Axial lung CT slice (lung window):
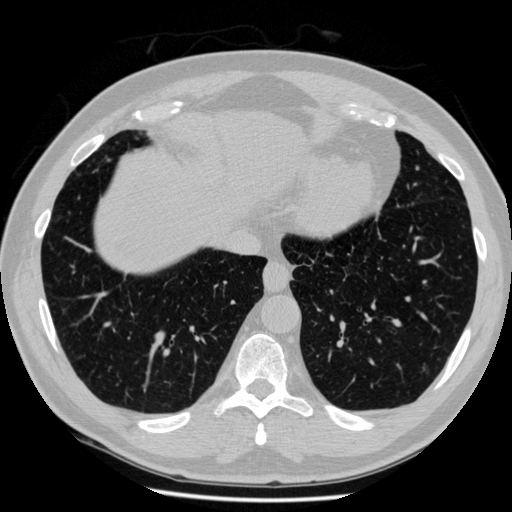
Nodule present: no